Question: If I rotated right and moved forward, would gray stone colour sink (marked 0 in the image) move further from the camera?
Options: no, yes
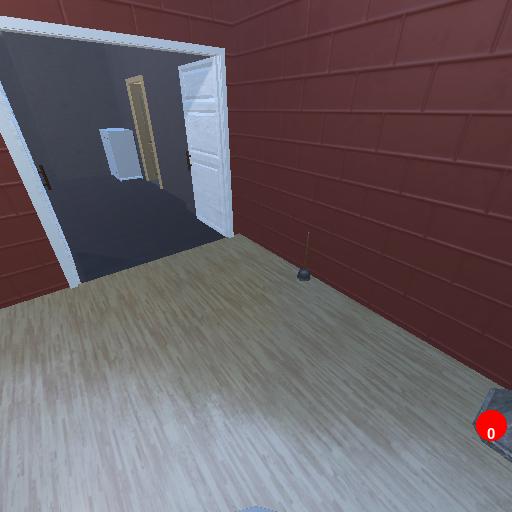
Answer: no